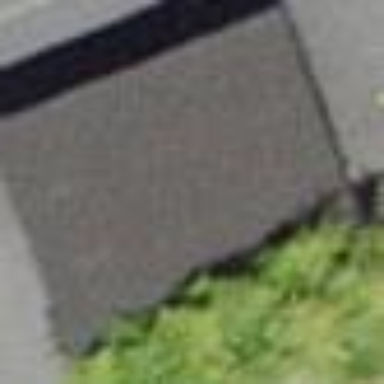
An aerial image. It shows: Garage building.